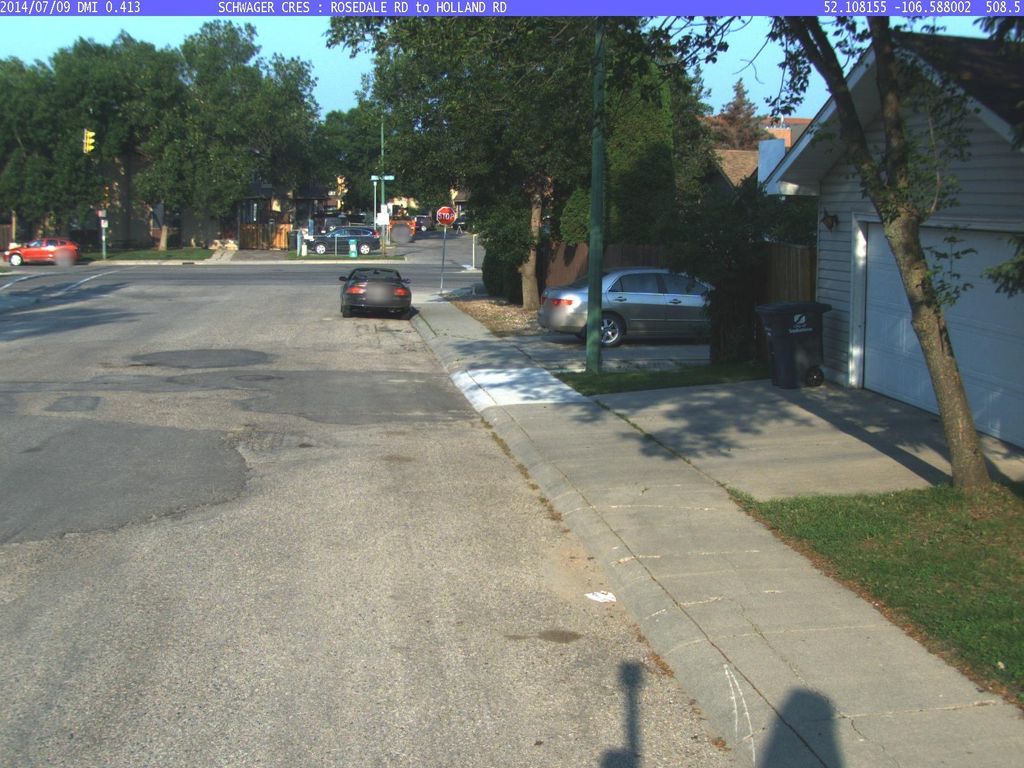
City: saskatoon